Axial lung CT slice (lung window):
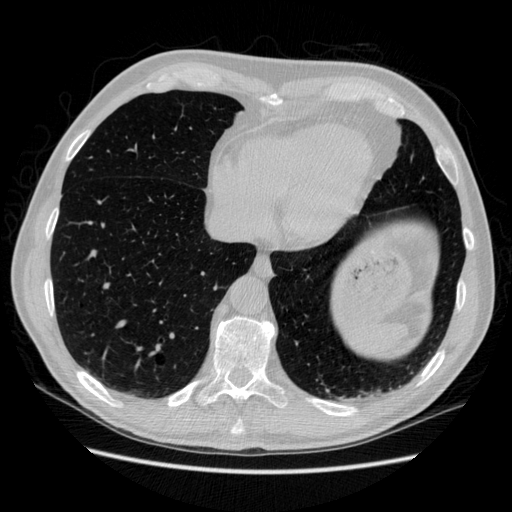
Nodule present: no